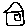
Label: house